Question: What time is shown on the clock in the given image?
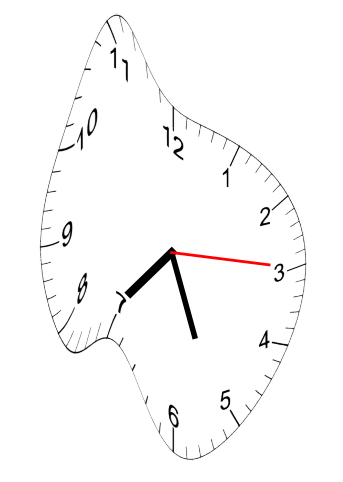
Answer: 07:26:15